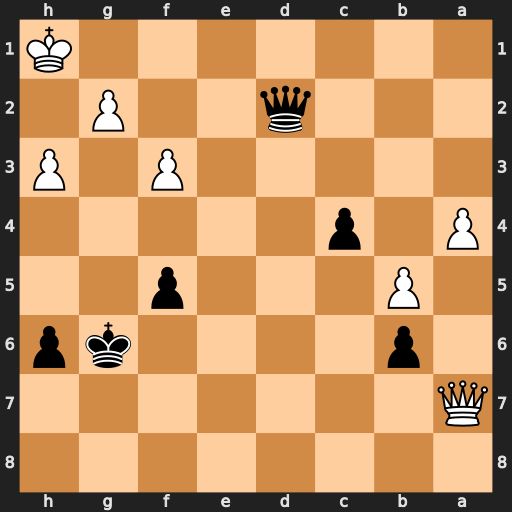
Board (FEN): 8/Q7/1p4kp/1P3p2/P1p5/5P1P/3q2P1/7K
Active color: b
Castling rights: -
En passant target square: -
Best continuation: Qd1+ Kh2 Qd6+